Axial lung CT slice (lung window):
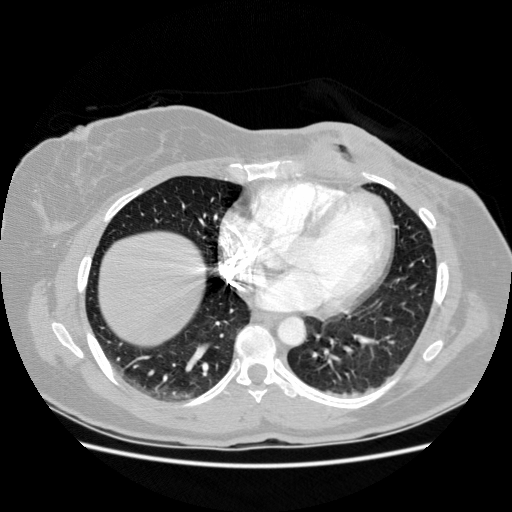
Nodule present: no